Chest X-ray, AP view. Patient: 35 years old, sex M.
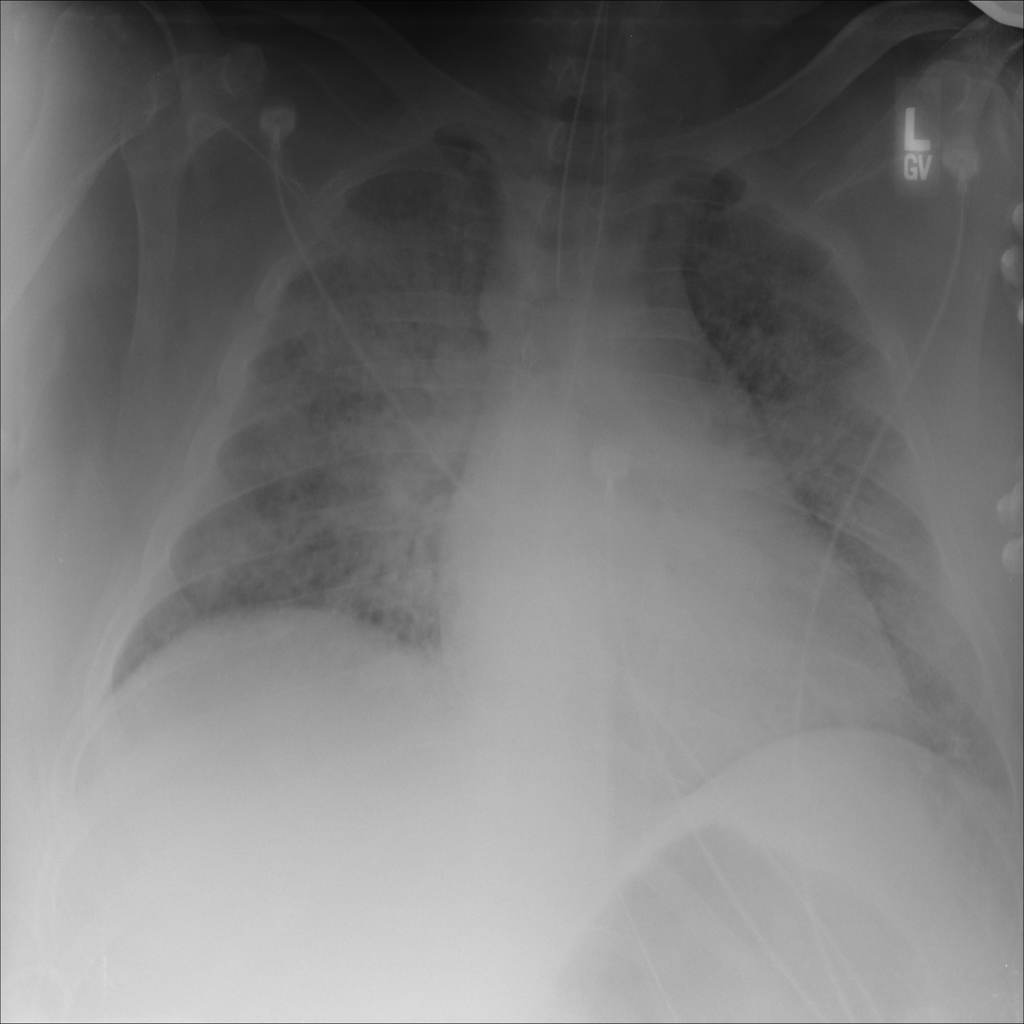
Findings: Edema, Infiltration